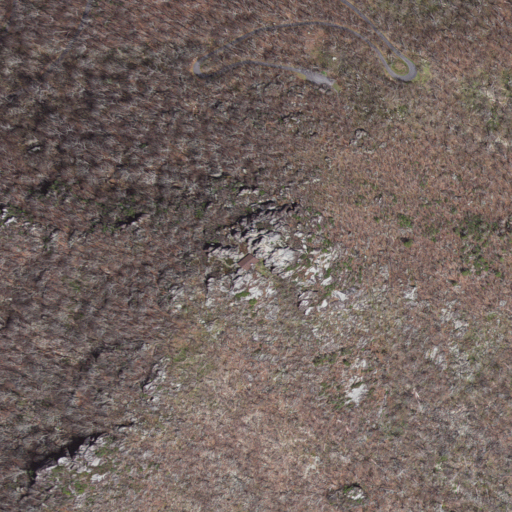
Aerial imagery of mountain in Virginia named Sharp Top Mountain containing deciduous forest, shrub, and open development